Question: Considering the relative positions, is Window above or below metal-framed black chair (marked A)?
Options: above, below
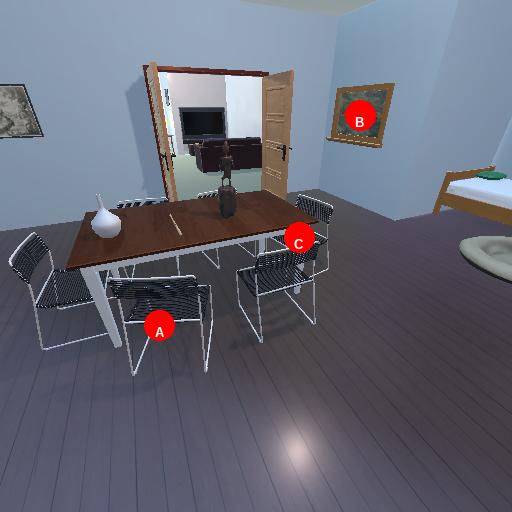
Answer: above